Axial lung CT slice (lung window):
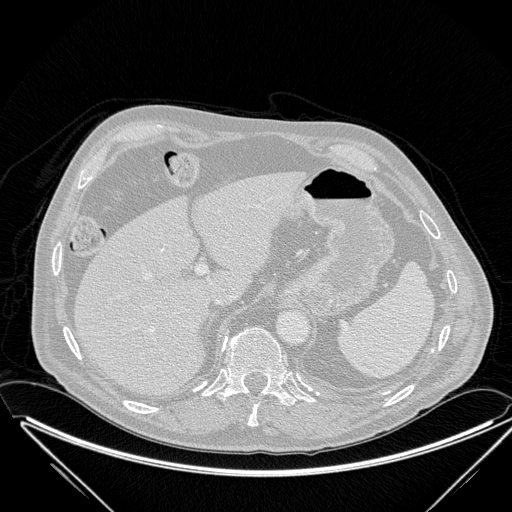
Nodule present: no